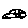
Label: car